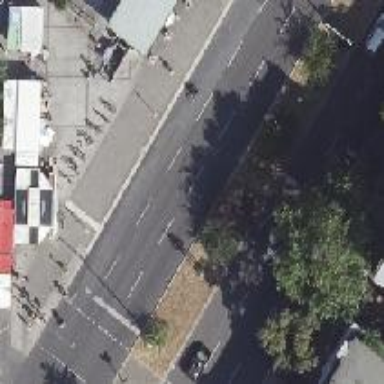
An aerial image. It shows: Tertiary road with asphalt surface. It is dual carriageway with lane for parking on the right side. There is shared busway and cycleway on the right side of the road.